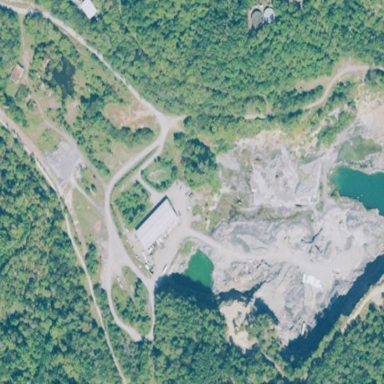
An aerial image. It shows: Quarry used for extracting aggregates.